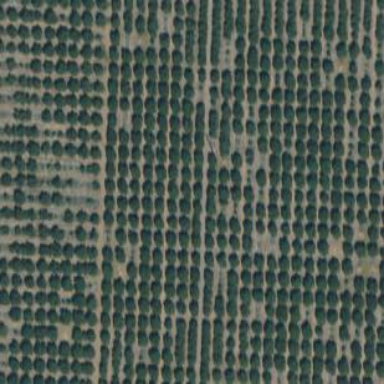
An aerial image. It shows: Orchard.